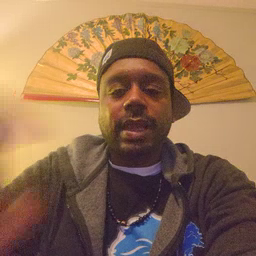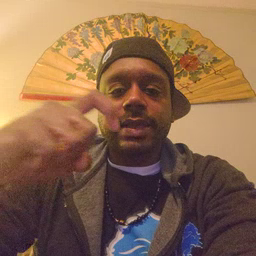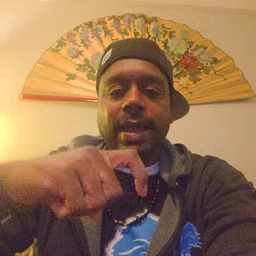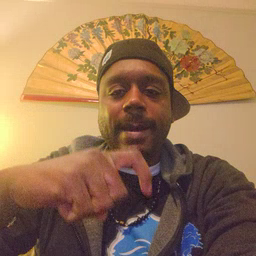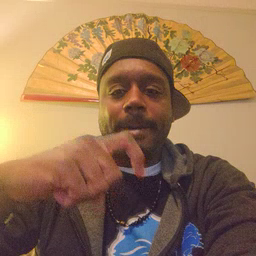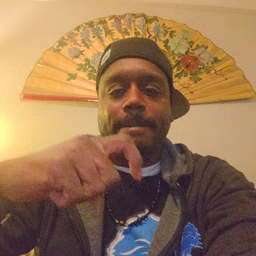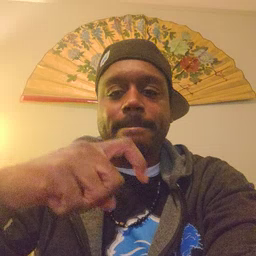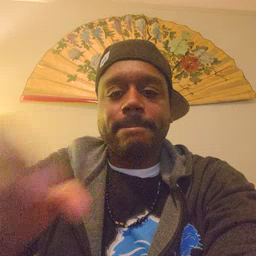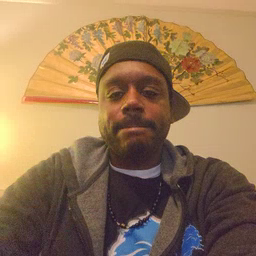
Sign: time